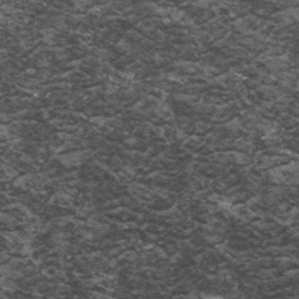
Label: frost